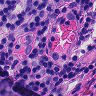
Metastatic tissue present: no